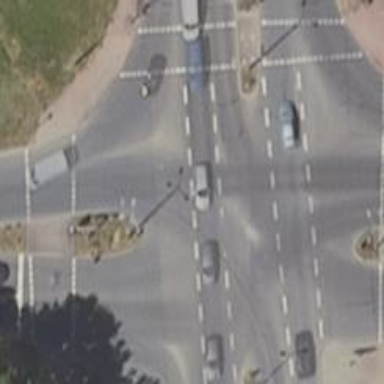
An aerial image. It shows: Road with traffic signals.